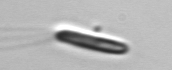
Label: Chrysochromulina